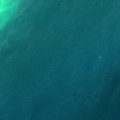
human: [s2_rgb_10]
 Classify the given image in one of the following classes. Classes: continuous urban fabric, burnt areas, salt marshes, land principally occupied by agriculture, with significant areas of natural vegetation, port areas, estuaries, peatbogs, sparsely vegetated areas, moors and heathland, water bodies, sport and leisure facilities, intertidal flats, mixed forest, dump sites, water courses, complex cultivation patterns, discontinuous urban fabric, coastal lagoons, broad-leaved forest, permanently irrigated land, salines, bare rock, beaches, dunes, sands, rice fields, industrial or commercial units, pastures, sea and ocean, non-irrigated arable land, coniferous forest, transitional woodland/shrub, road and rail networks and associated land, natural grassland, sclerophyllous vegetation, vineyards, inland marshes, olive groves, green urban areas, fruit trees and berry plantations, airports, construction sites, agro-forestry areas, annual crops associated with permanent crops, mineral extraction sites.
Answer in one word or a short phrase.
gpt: sea and ocean